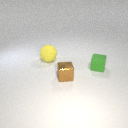
small brown metal cube in front of small green rubber cube